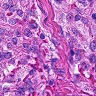
Metastatic tissue present: no